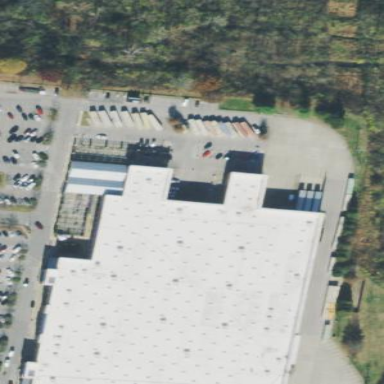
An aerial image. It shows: Supermarket located in building.